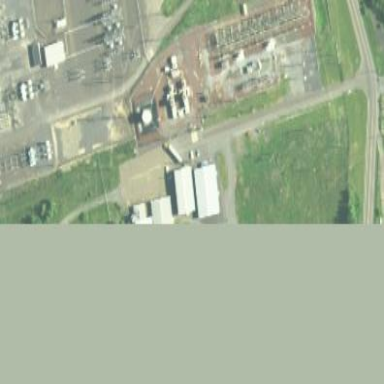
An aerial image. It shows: Substation surrounded by fence.